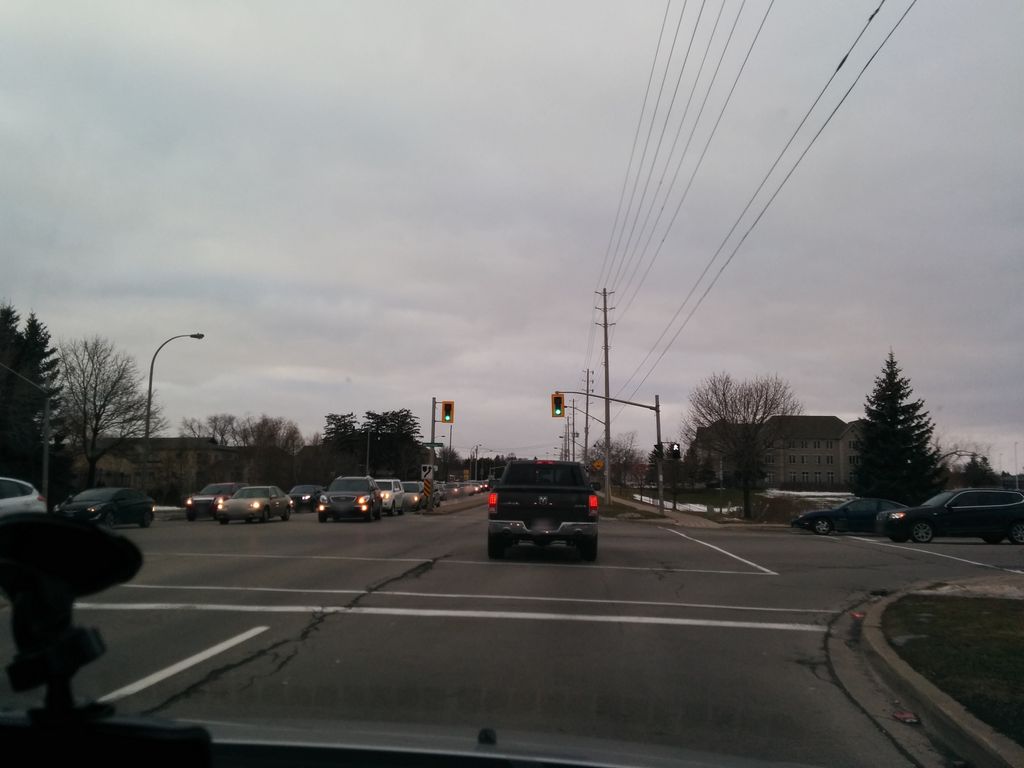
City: hamilton